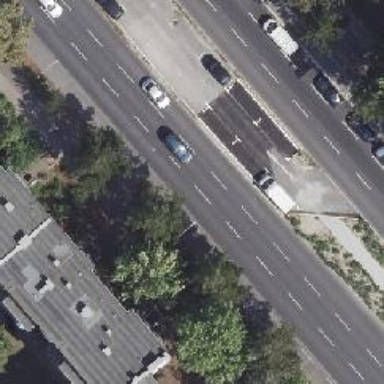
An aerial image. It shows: Primary highway with dual carriageway. There is asphalt cycle track along the right side of the road.